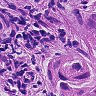
Metastatic tissue present: yes